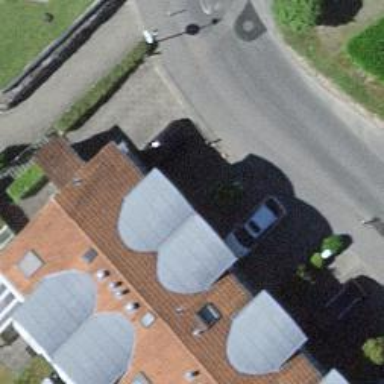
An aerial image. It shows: Sidewalk along the footway.